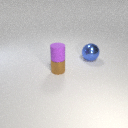
small brown metal cylinder below small purple rubber cylinder